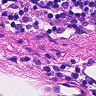
Metastatic tissue present: no